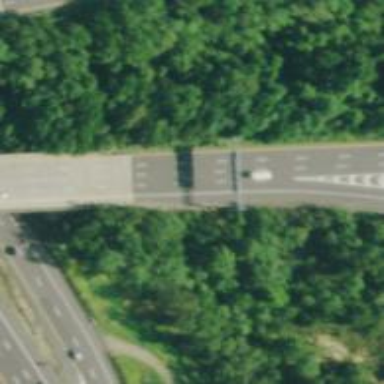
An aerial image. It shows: Motorway junction.